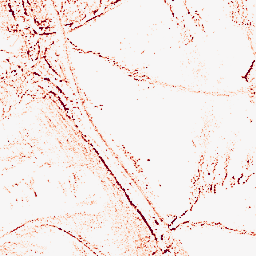
Category: morphological
Decomposition family: morphological_square
Decomposition parameters: operation: opening
size: 3
Upsampling method: sinc_hamming
Upsampling parameters: scale: 8
kernel_size: 16
Upsampling scale: 8